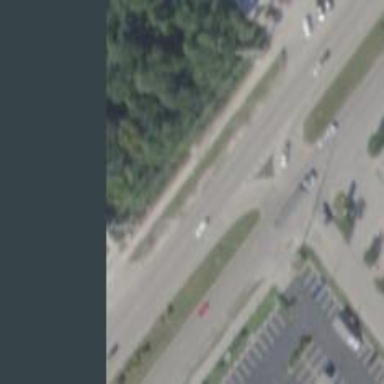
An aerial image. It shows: Trunk link highway.